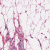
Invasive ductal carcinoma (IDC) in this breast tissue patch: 0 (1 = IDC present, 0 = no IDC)